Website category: university
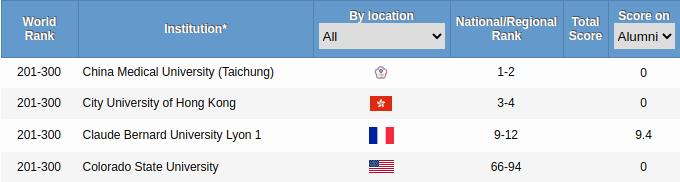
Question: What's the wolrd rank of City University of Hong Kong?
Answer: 201-300

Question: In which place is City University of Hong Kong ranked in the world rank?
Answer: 201-300

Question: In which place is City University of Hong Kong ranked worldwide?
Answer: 201-300

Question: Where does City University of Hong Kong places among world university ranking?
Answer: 201-300

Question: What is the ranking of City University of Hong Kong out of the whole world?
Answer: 201-300

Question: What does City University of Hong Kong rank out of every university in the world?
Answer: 201-300

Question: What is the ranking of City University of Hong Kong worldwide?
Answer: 201-300

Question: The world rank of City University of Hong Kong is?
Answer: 201-300

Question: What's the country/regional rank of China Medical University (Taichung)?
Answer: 1-2

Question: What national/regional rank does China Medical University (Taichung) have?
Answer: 1-2

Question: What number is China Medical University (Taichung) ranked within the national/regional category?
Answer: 1-2

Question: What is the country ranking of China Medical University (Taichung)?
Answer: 1-2

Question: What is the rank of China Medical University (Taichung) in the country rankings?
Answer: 1-2

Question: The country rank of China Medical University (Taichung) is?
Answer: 1-2

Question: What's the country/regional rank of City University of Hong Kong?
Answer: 3-4

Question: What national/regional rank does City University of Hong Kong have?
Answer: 3-4

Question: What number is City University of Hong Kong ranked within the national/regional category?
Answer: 3-4

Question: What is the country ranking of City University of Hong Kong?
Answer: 3-4

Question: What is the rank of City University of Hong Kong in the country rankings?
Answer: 3-4

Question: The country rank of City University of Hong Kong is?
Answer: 3-4

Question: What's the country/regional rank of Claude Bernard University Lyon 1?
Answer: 9-12

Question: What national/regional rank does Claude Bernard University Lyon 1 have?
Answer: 9-12

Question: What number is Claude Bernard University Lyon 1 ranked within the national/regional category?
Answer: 9-12

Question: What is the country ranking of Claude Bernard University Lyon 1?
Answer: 9-12

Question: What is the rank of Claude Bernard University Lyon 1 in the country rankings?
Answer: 9-12

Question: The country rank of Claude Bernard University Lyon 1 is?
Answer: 9-12

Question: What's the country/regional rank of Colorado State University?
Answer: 66-94

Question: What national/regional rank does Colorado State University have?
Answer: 66-94

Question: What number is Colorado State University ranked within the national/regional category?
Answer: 66-94

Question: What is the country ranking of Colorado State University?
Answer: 66-94

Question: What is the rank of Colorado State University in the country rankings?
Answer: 66-94

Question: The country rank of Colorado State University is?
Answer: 66-94

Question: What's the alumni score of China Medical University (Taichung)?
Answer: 0

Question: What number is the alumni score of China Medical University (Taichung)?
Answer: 0

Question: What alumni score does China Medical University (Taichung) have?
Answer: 0

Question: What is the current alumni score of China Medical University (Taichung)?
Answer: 0

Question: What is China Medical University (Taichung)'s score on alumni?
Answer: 0

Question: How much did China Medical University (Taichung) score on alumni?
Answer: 0

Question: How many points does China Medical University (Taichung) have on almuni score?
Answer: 0

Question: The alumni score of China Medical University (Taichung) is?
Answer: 0

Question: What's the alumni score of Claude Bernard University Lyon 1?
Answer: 9.4

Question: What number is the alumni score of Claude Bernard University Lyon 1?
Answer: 9.4

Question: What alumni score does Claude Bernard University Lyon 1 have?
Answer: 9.4

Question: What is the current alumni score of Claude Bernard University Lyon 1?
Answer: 9.4

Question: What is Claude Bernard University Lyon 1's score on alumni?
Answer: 9.4

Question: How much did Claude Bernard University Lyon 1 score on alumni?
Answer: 9.4

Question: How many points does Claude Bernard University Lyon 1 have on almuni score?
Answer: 9.4

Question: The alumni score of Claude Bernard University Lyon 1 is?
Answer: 9.4

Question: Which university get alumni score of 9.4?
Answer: Claude Bernard University Lyon 1

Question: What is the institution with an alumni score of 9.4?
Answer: Claude Bernard University Lyon 1

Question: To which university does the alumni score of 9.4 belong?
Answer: Claude Bernard University Lyon 1

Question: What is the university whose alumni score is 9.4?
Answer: Claude Bernard University Lyon 1

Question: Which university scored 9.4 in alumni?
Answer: Claude Bernard University Lyon 1